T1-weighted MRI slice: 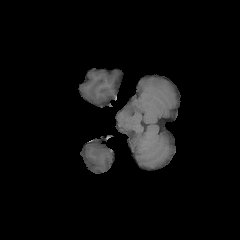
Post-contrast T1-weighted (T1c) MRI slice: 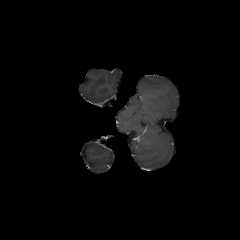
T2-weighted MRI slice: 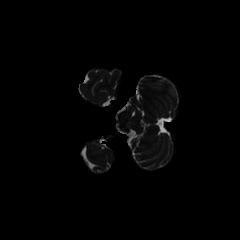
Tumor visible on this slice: no